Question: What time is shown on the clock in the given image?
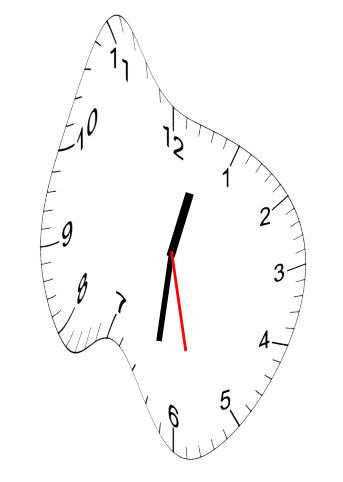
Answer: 12:31:28